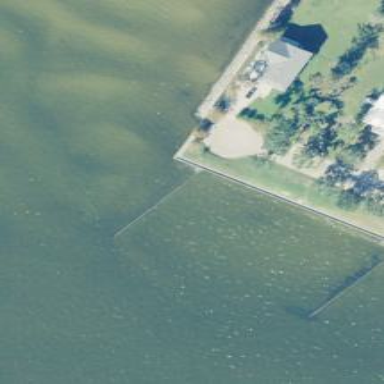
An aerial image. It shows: Breakwater structure.